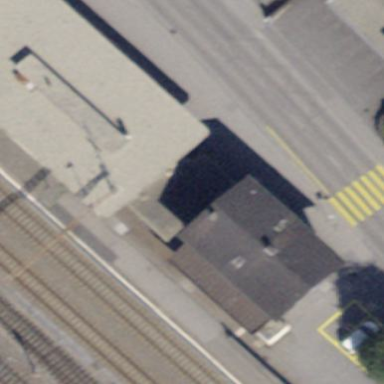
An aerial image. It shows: Transportation building.